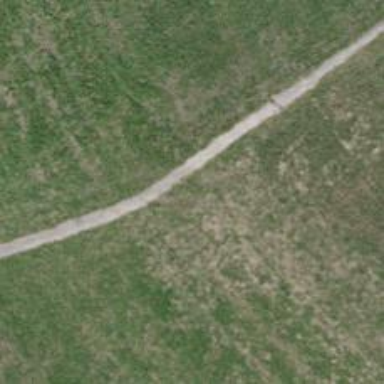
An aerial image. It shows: Paved path.